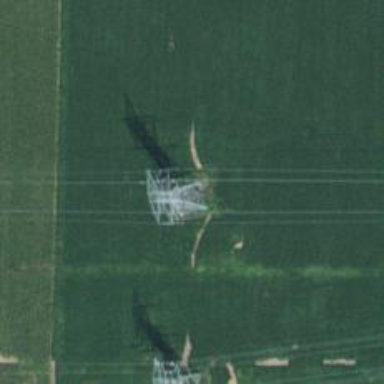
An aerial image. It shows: Power tower.